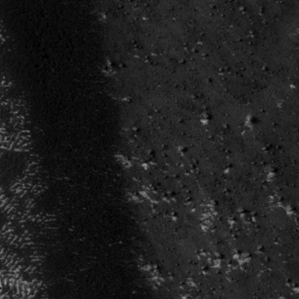
Label: frost